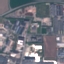
Label: Industrial